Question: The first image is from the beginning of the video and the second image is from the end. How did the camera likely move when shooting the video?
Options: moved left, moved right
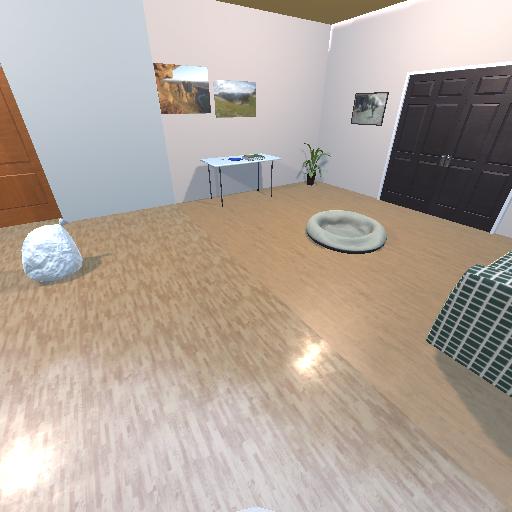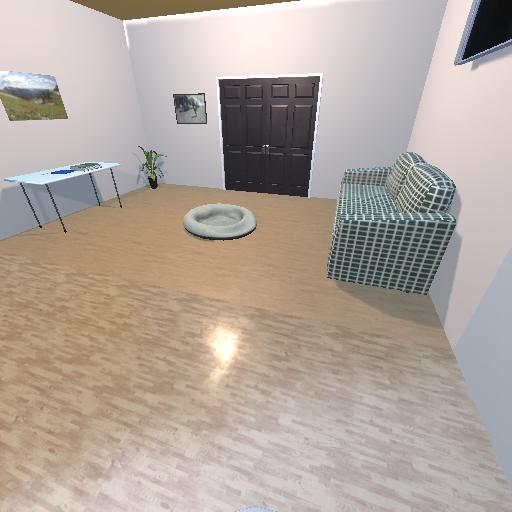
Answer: moved left